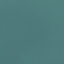
Label: SeaLake